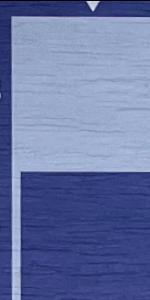
Label: Empty